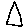
Label: triangle